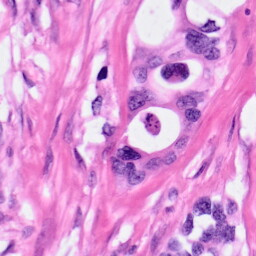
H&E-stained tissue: Pancreatic